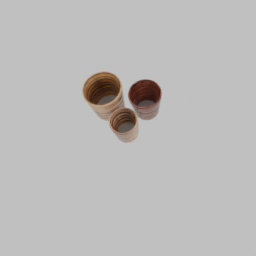
Label: decoration